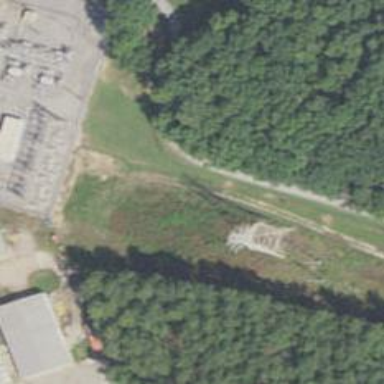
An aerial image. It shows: Power tower.